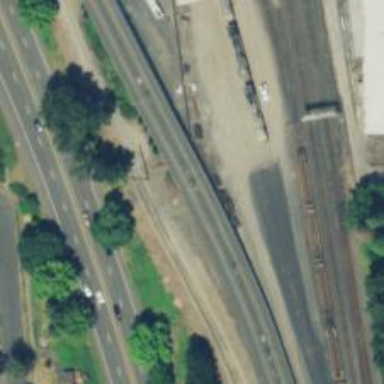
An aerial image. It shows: Light rail railway with electrified contact lines running along embankment.